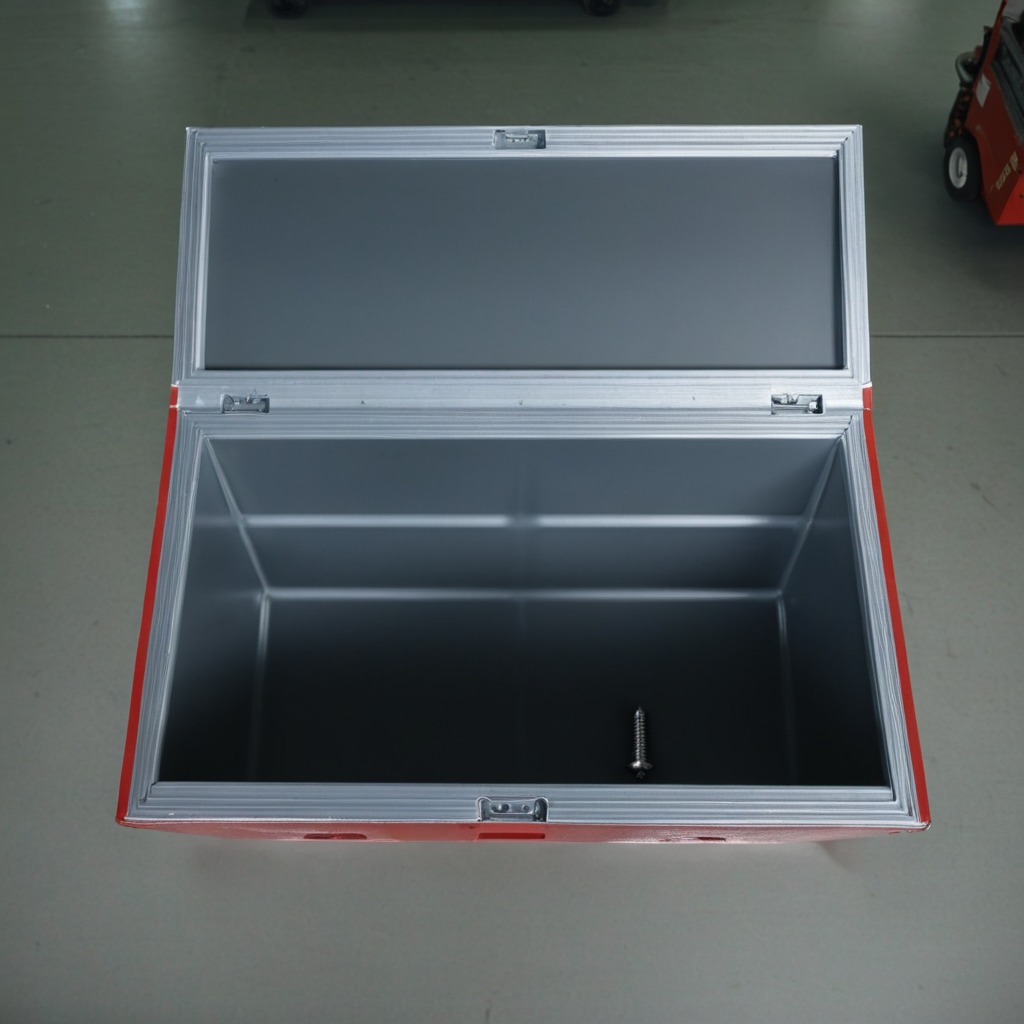
A metal screw is lying on a toolbox surface in an airplane hangar workshop.